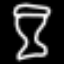
Label: hourglass